Question: I did a simple login form, but a customer wants to input a password with 24 characters. Strangely enough, it seems that the form validator from HTML5 is blocking it at 16 which is really annoying. I tried pattern but didn't work. Any ideas?
'''
<input type="password" id="password" name="password" pattern=".{5,25}" required />
'''

Thanks in advance for your help.
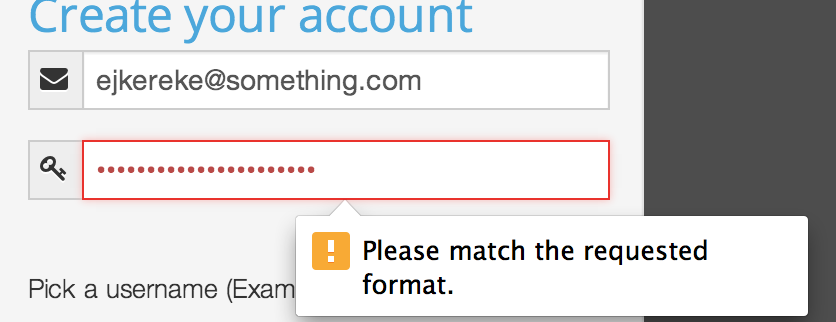
Answer: add 'maxlength="24"' to your attributes
ie
'''
<input type="password" id="password" name="password" maxlength="24" required="true" />
'''